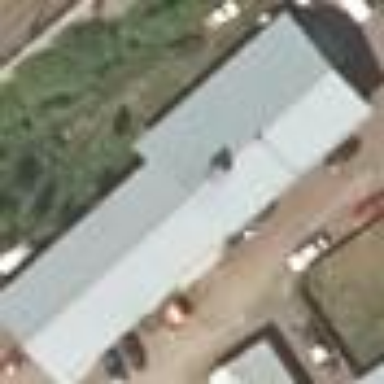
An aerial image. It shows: Industrial building.